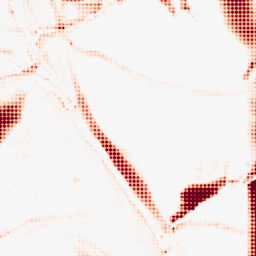
Category: morphological
Decomposition family: morphological_rect
Decomposition parameters: operation: opening
width: 50
height: 10
Upsampling method: sinc_blackman
Upsampling parameters: scale: 8
kernel_size: 8
Upsampling scale: 8